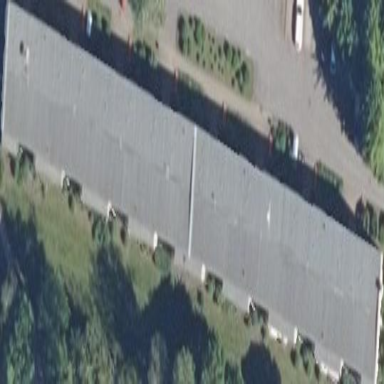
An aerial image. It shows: Terrace building.